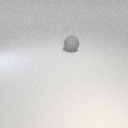
large gray rubber sphere